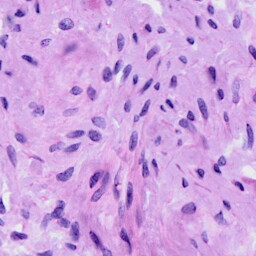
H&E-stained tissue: Cervix